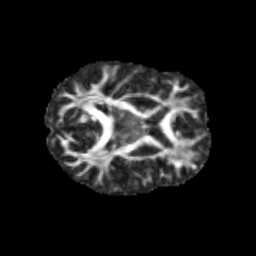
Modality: FA
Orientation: axial
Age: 13
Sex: male
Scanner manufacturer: siemens
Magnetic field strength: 3 T
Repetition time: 3.8 s
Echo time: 0.07 s